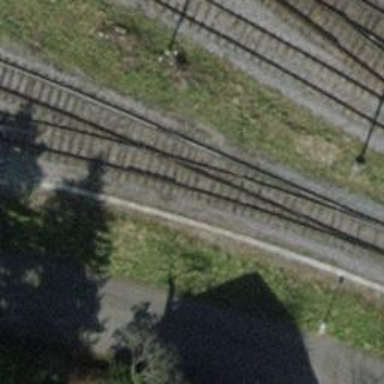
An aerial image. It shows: Railway yard with single rail track. The electrified track has contact line for power supply.